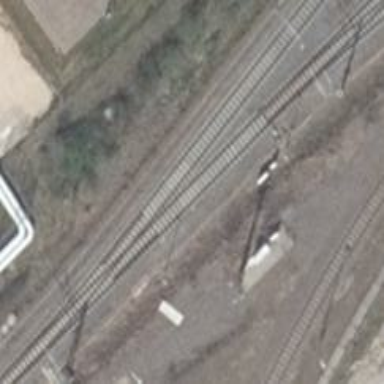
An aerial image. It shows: Railway switch with turnout to the right.